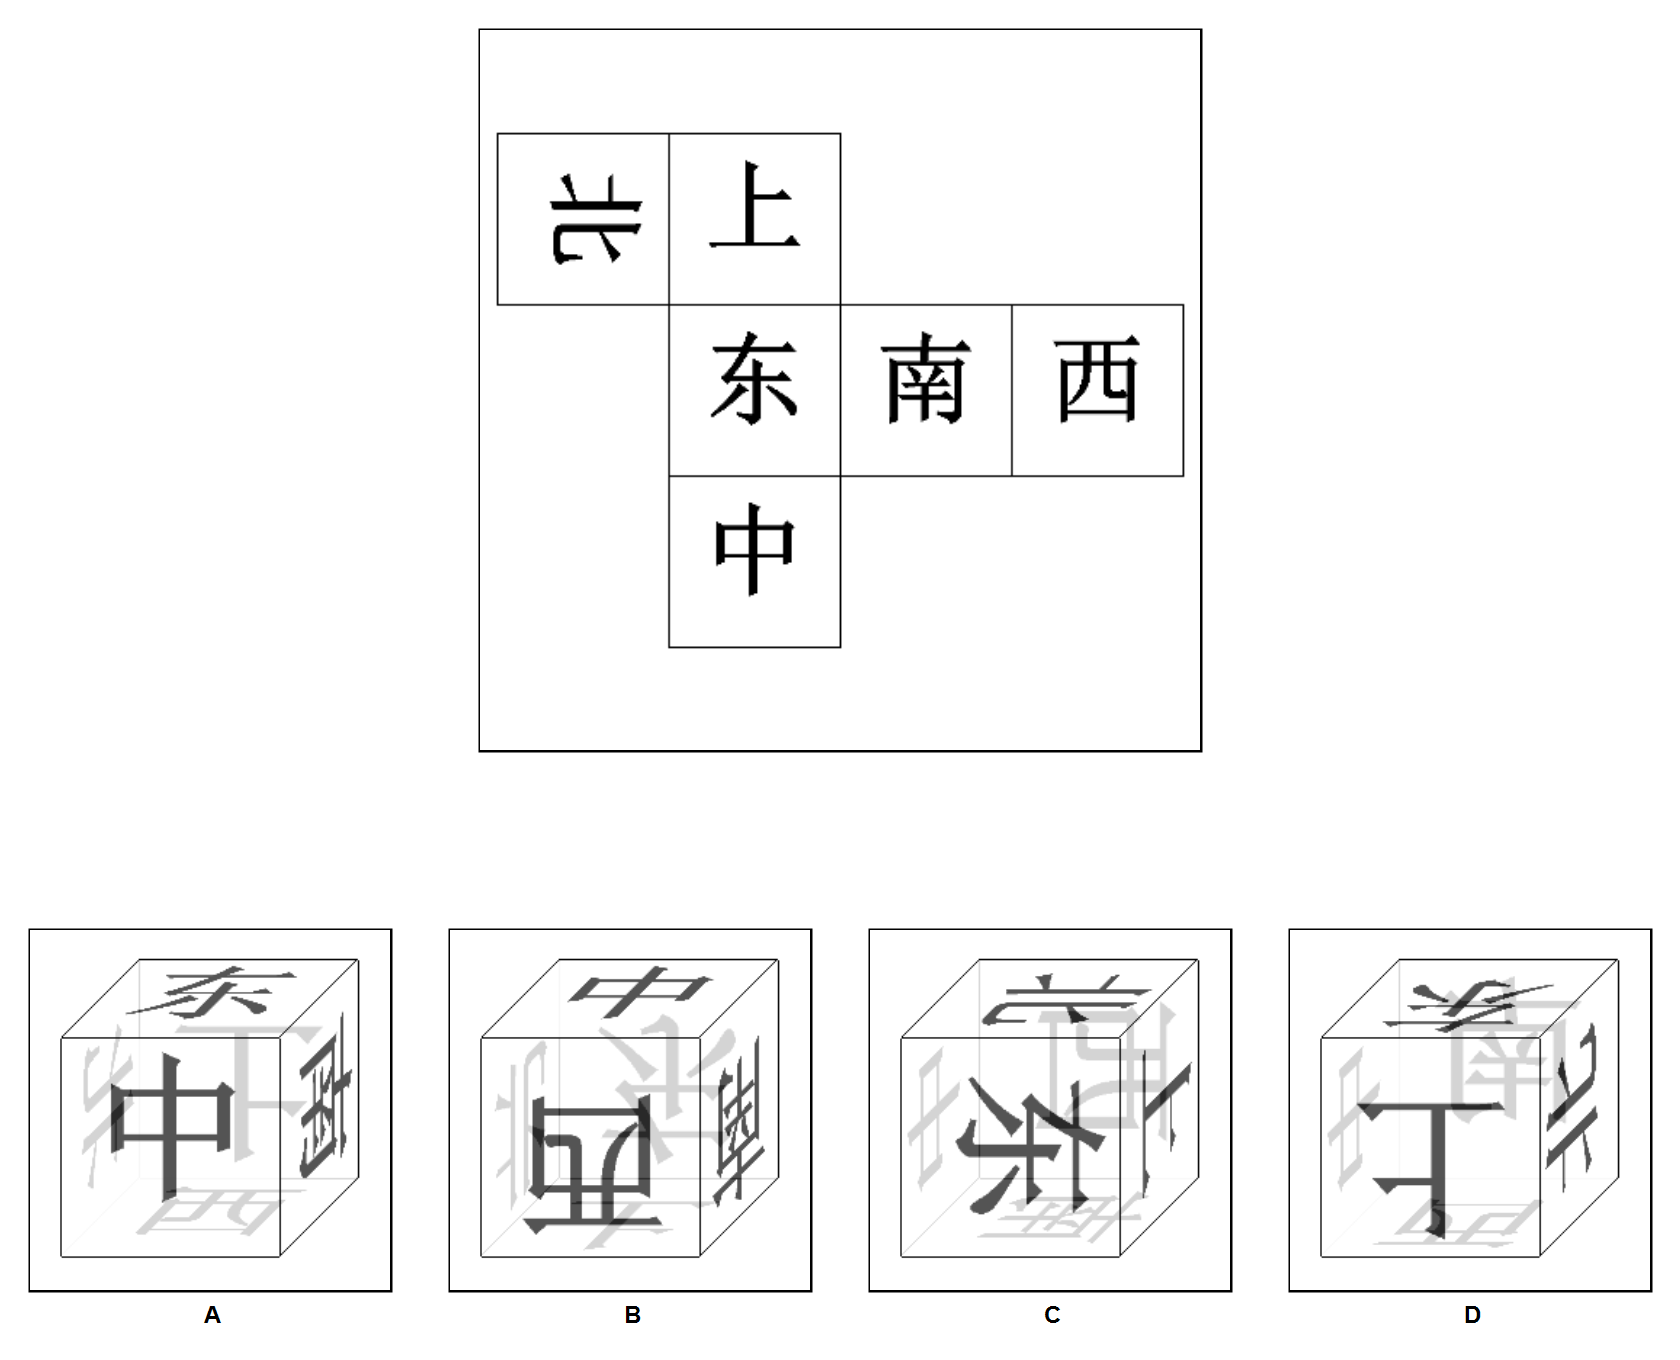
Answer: D